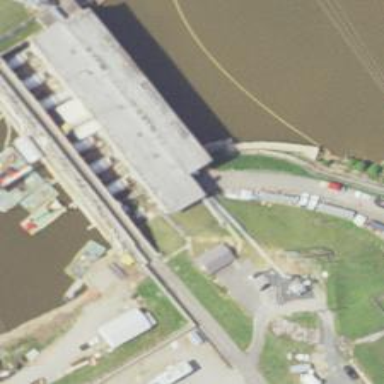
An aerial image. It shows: Dam across waterway.